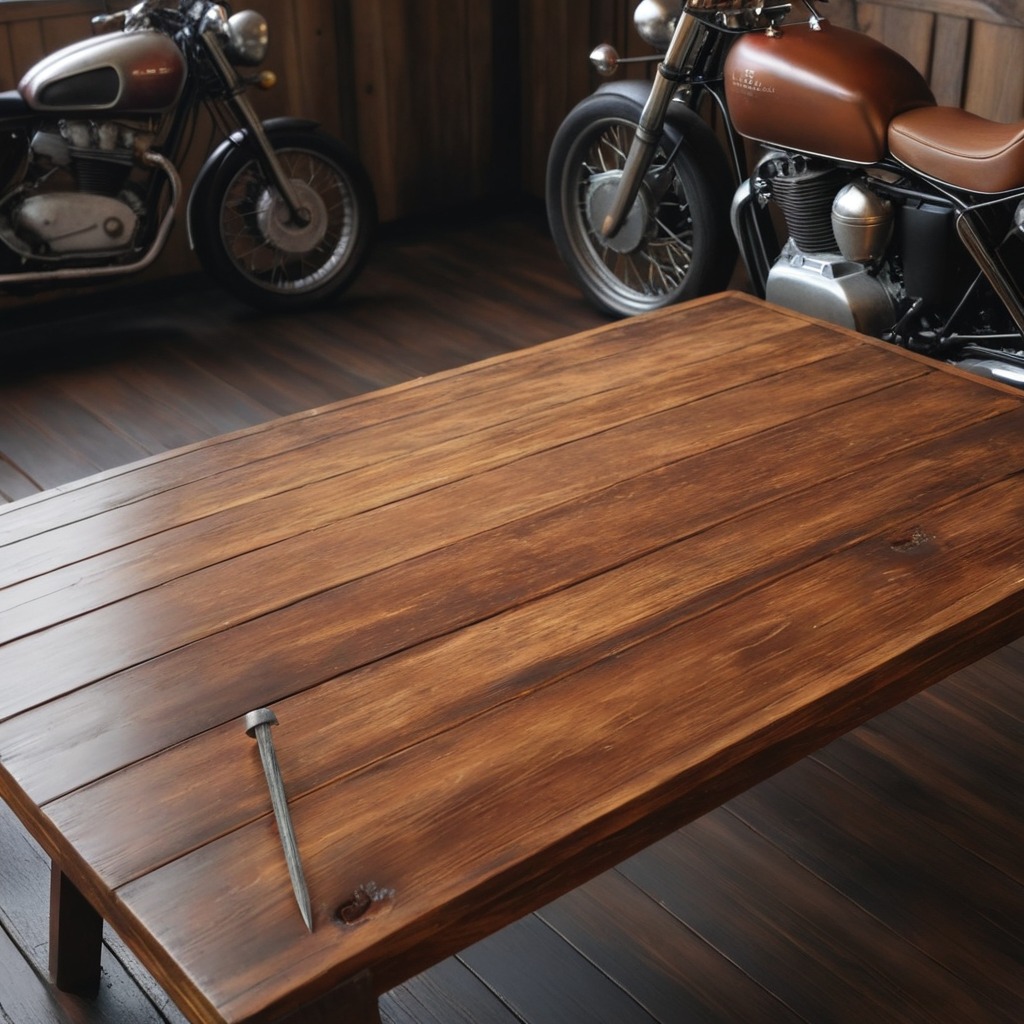
An iron nail is lying on the wooden table in a vintage motorcycle garage.